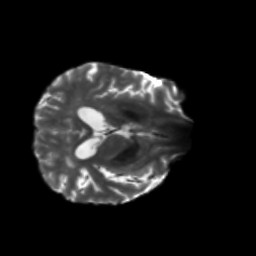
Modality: T2w
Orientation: axial
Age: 43
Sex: male
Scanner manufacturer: siemens
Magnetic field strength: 3 T
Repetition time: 5.47 s
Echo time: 0.0854 s